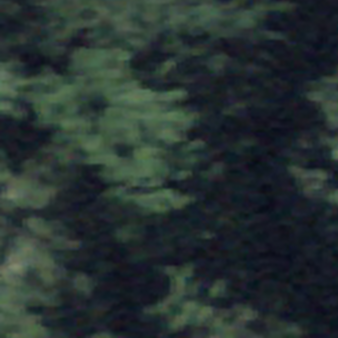
Label: other